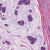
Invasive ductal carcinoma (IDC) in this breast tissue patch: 1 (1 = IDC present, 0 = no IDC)